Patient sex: M
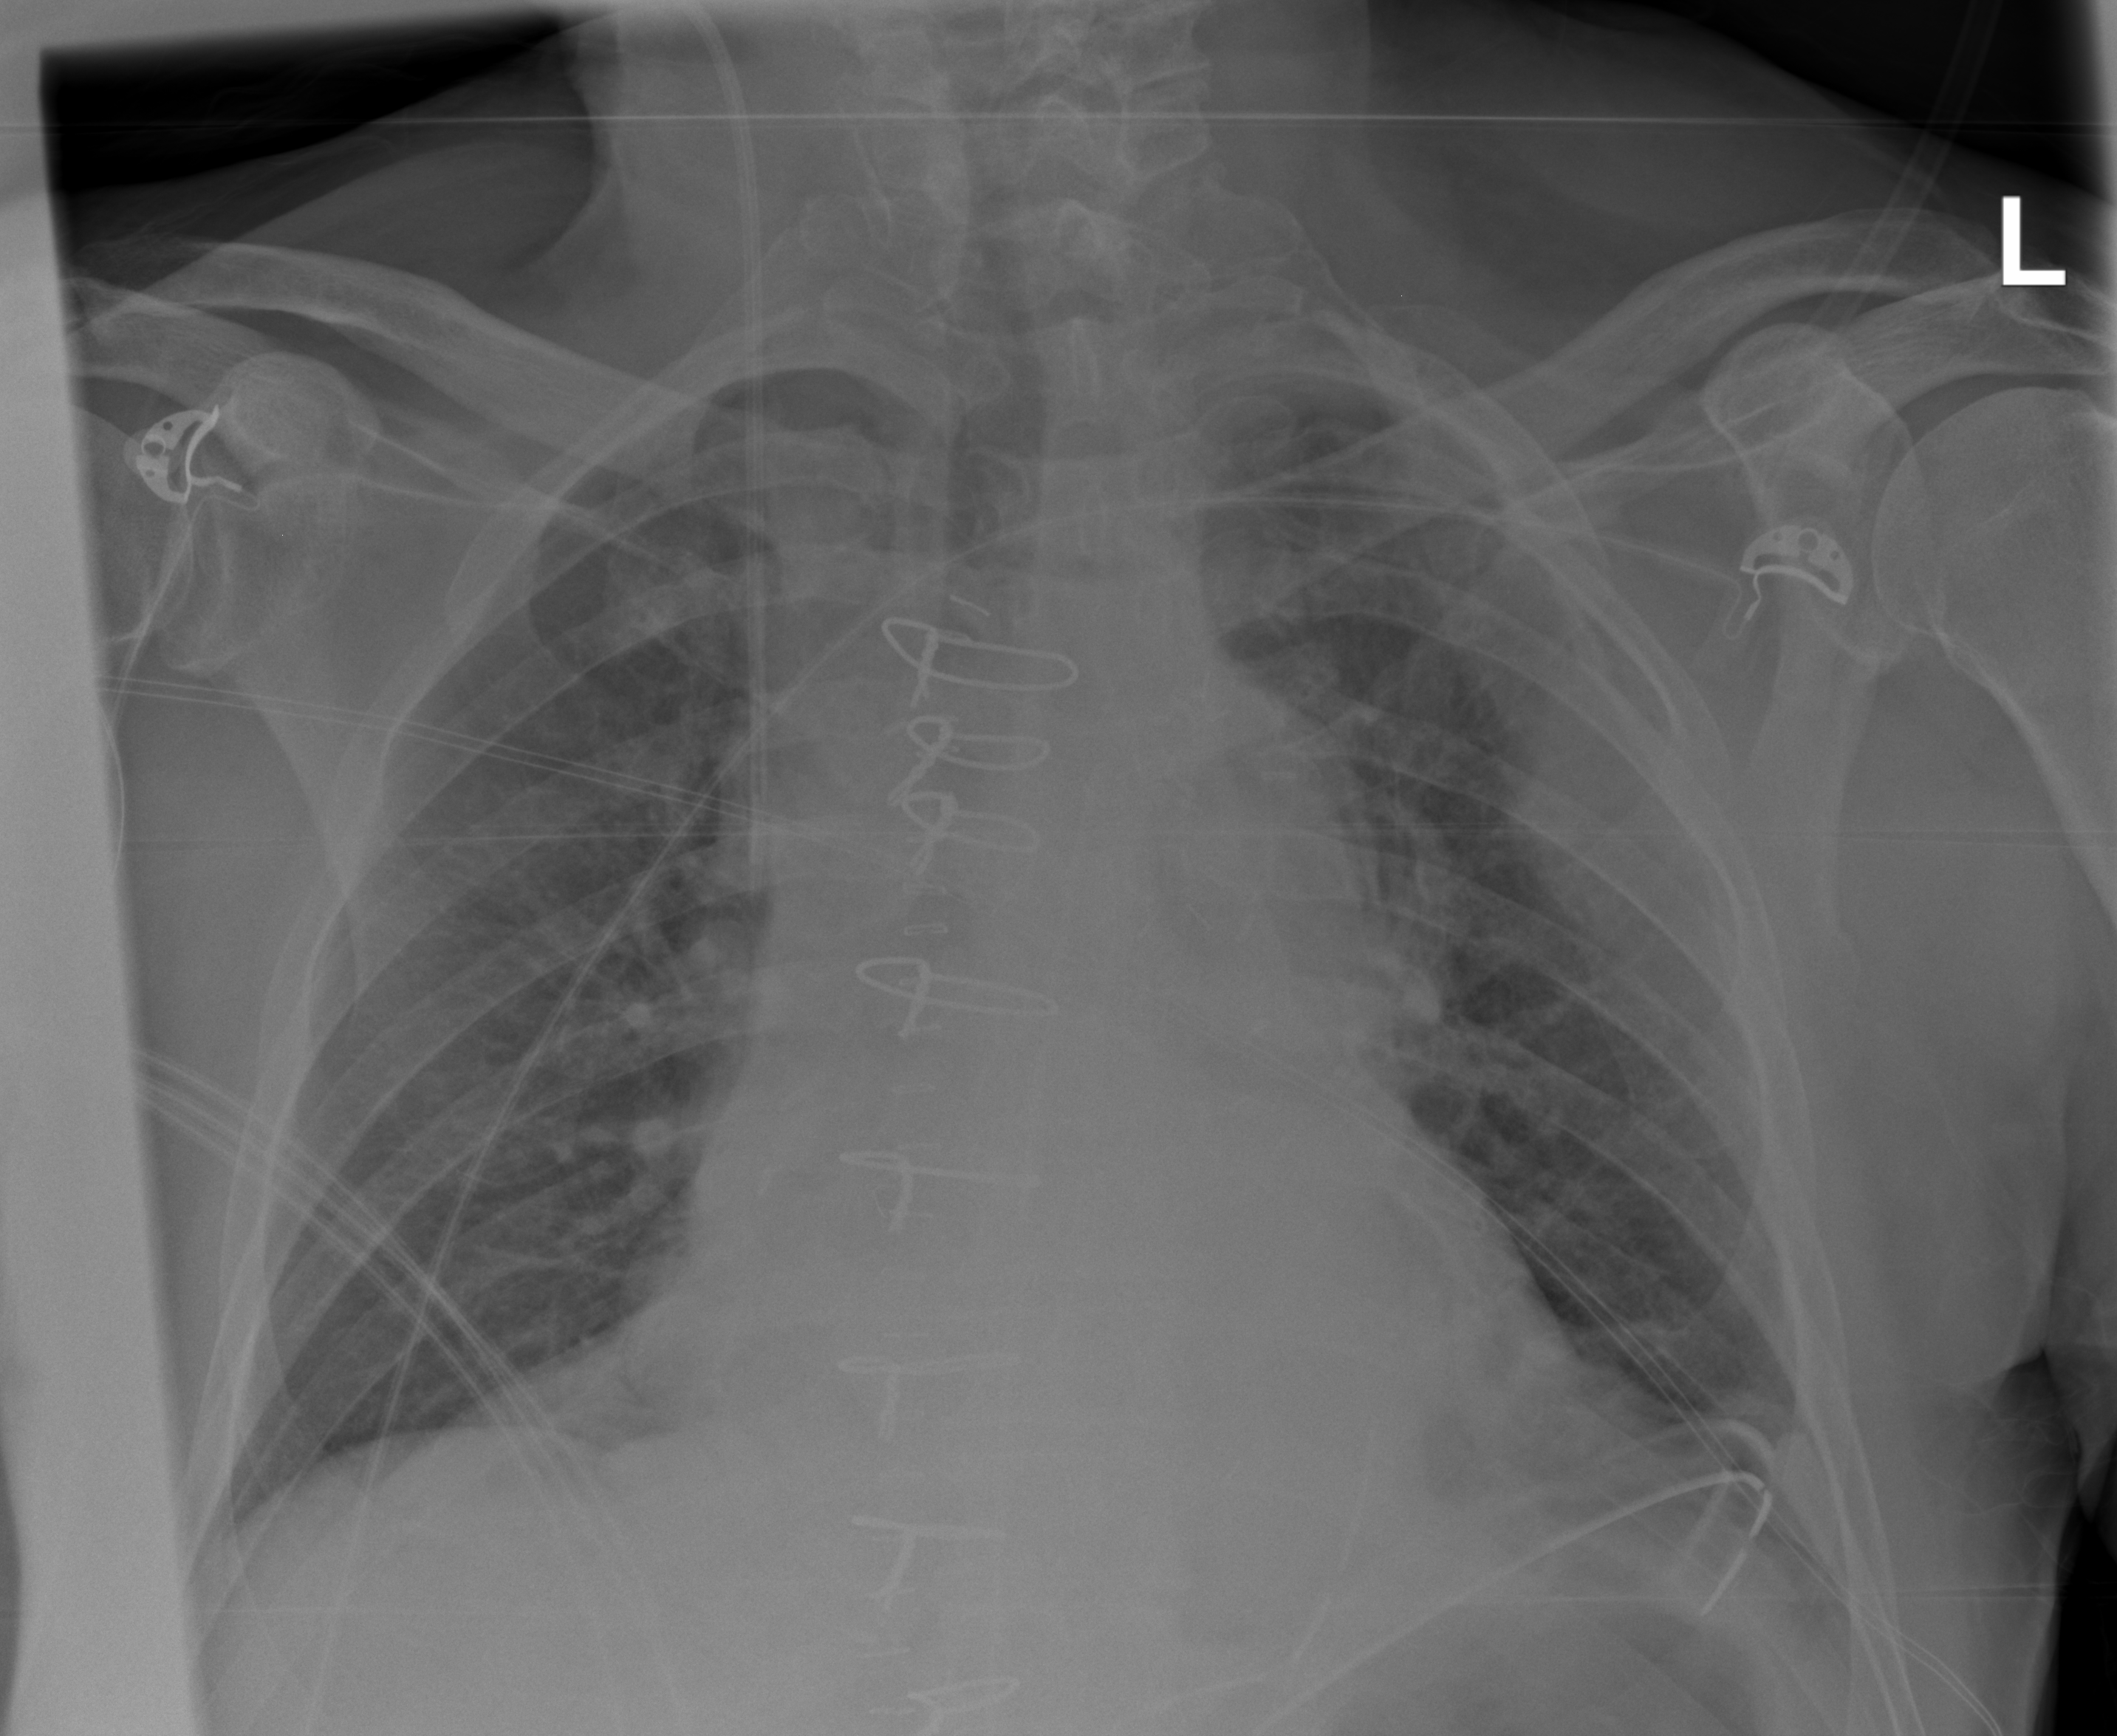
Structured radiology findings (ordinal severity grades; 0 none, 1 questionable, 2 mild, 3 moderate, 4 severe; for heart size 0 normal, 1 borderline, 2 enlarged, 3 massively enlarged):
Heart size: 2
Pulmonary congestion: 2
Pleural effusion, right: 0
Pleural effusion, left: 1
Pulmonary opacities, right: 1
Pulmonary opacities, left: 1
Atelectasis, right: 1
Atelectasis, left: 2